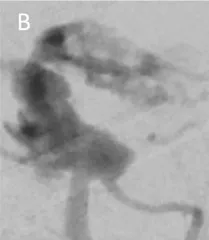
Subarachnoidal hemorrhage from A. Basilaris. Digital subtraction angiography with intervention showing active bleeding.
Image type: radiology (scintigraphy)